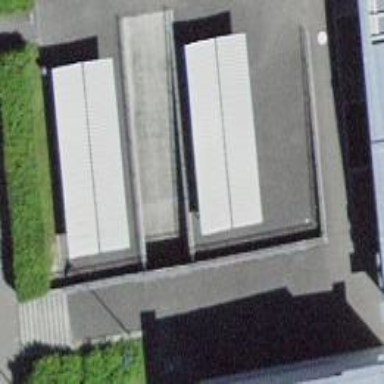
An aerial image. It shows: Bicycle parking area.